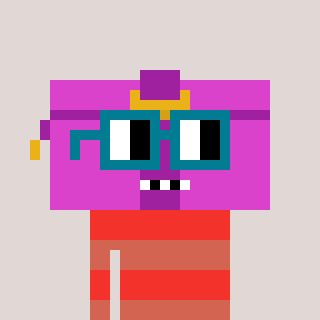
a pixel art character with square dark green glasses, a clutch-shaped head and a peachy-colored body on a warm background